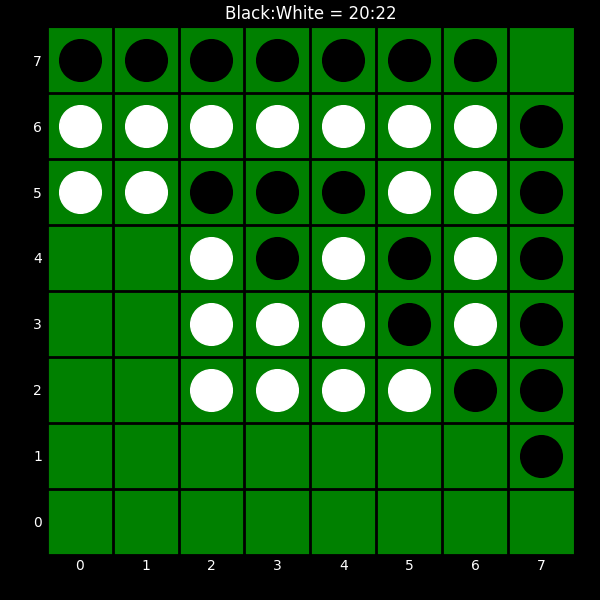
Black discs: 20
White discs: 22